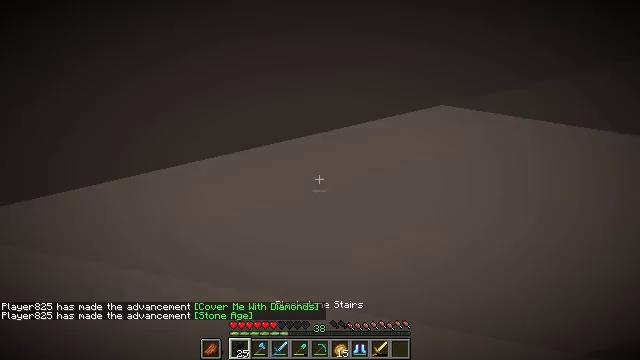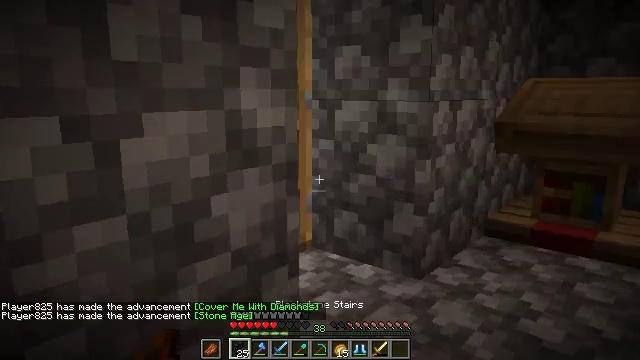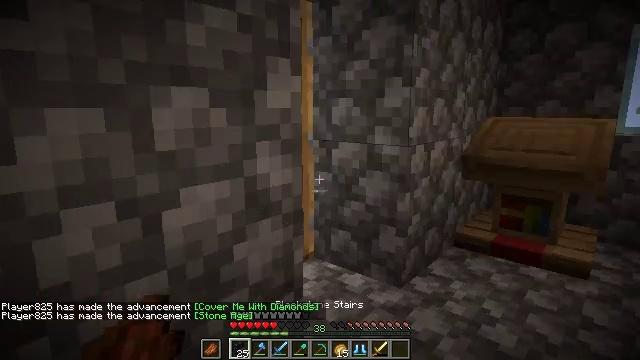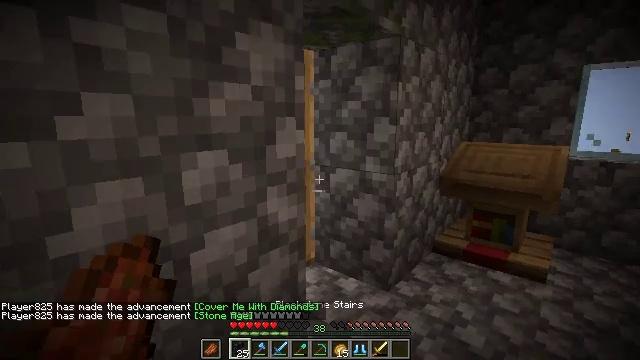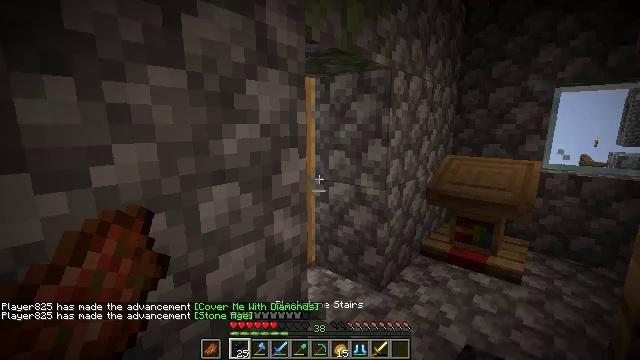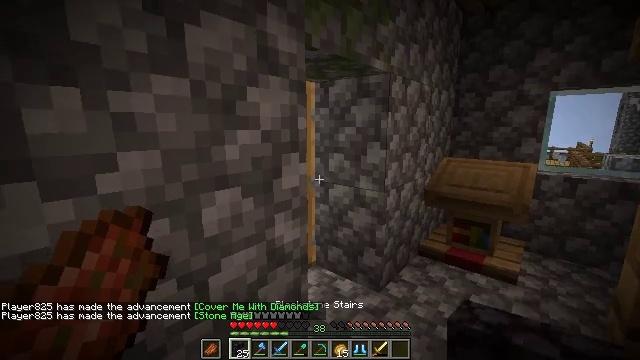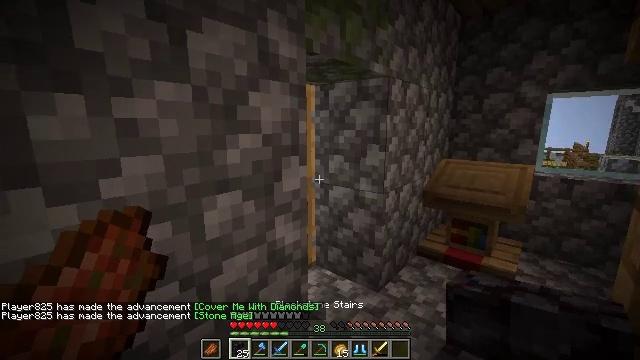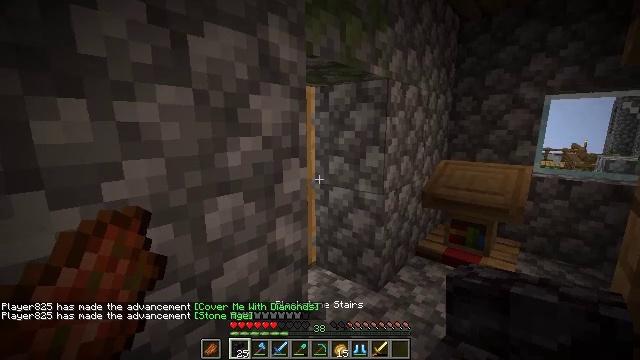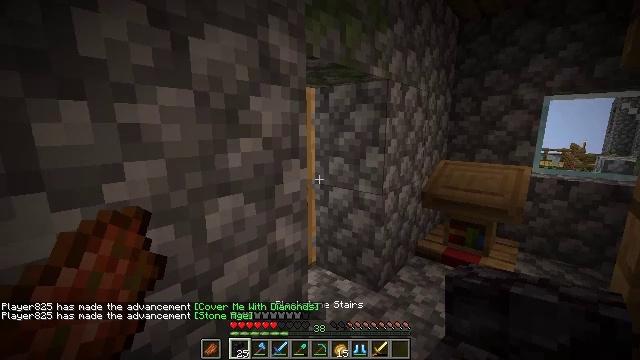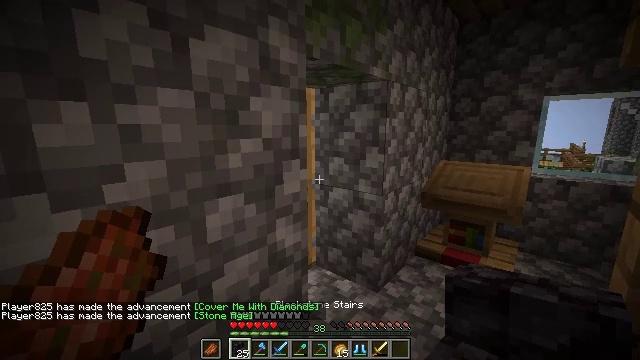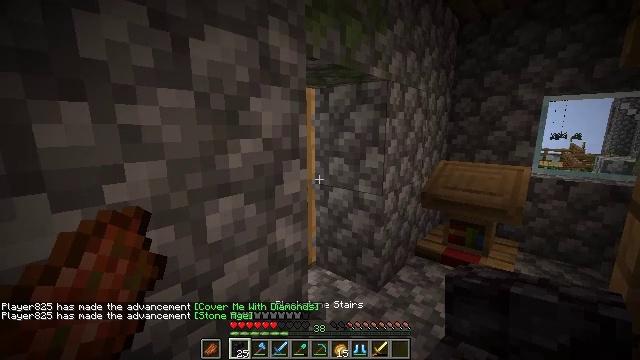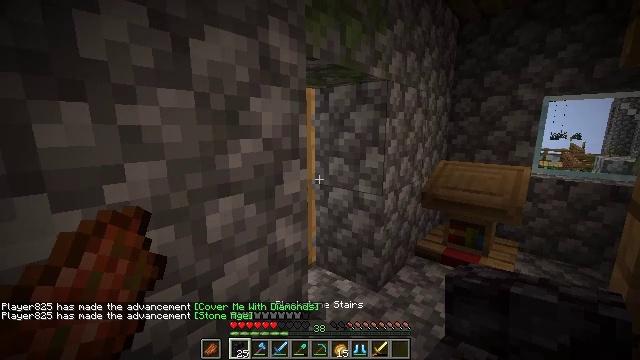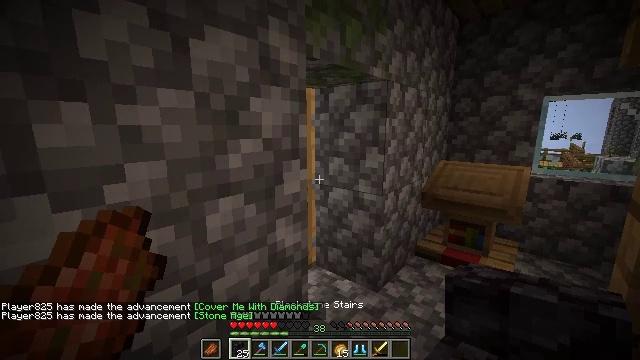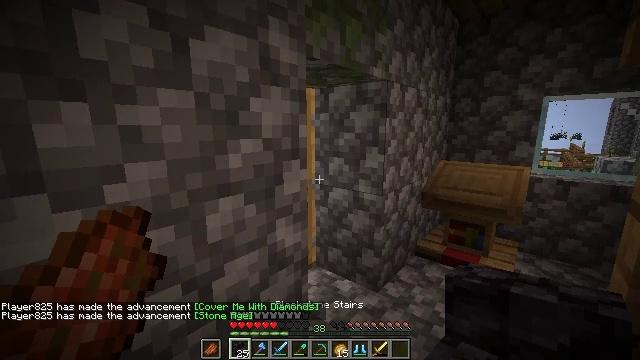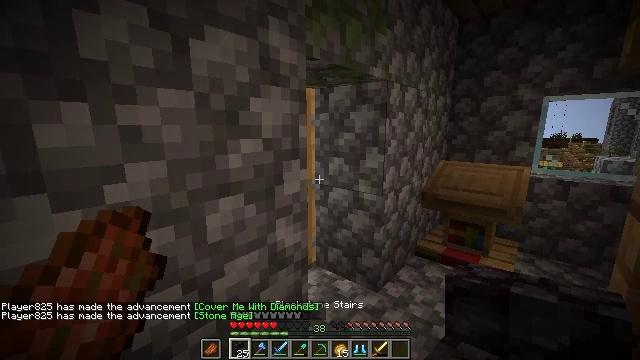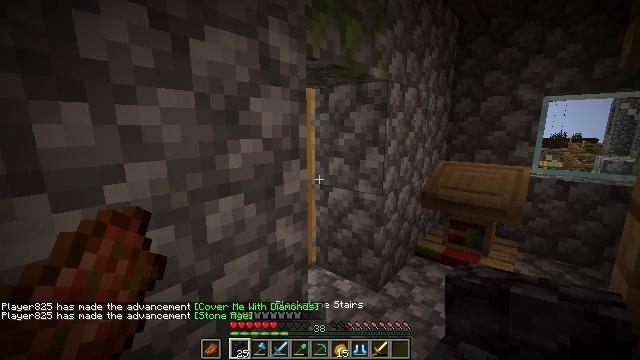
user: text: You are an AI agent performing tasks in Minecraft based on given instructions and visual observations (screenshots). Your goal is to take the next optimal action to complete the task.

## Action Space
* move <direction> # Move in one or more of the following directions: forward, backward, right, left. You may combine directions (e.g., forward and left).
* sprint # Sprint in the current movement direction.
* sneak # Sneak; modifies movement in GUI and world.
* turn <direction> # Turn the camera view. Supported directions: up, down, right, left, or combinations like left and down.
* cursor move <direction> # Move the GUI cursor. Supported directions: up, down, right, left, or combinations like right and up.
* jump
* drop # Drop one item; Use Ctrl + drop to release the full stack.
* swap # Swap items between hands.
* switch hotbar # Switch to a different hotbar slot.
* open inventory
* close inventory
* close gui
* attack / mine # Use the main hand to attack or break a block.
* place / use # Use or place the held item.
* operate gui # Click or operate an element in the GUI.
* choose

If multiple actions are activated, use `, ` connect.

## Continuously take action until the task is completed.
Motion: motion action
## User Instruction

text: Break the white bed to relocate it.
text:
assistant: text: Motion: no_op
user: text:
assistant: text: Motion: no_op
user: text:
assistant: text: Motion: no_op
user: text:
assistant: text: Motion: no_op
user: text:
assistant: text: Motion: no_op
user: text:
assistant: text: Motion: no_op
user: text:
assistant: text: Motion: no_op
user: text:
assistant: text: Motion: no_op
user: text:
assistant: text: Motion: no_op
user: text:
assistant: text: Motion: no_op
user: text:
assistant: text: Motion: no_op
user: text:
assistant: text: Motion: no_op
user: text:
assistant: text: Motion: no_op
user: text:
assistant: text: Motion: no_op
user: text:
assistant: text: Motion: no_op
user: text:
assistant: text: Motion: no_op
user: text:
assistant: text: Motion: no_op
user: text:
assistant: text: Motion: no_op
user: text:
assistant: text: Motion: no_op
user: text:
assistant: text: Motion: no_op
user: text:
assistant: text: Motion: no_op
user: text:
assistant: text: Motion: no_op
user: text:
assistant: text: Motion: no_op
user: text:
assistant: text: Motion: no_op
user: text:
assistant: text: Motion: no_op
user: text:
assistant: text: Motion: no_op
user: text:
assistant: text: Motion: no_op
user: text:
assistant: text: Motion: no_op
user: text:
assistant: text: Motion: no_op
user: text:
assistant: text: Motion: no_op